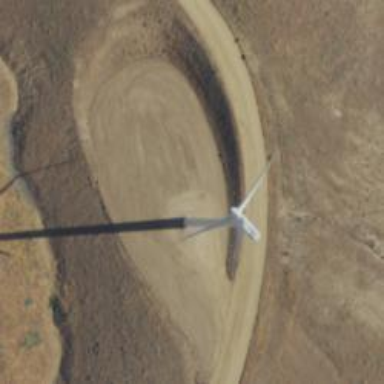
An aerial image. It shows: Wind turbine generator that utilizes wind as its source for generating electricity. It is of the horizontal axis type.